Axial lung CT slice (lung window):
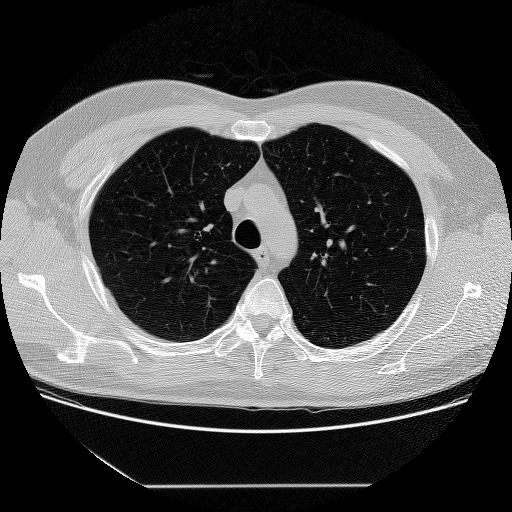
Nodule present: no